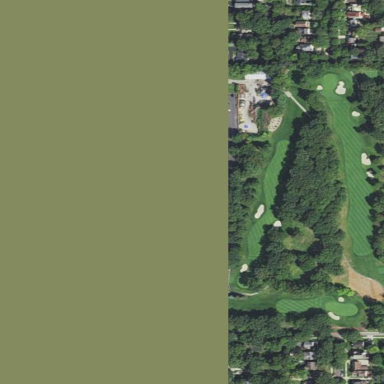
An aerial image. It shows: Golf course surrounded by greenery.